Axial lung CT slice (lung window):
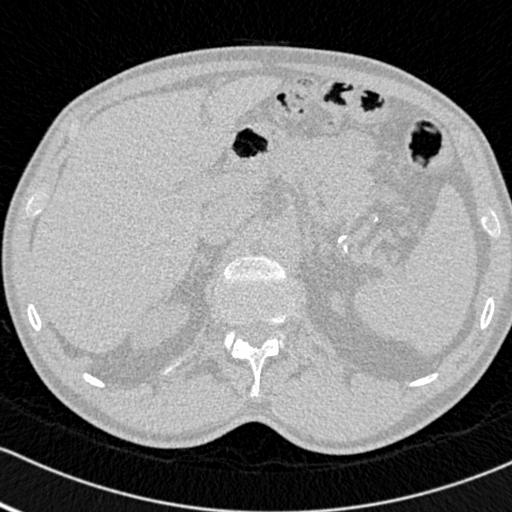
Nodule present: no